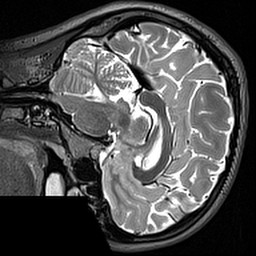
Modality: T2w
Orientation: sagittal
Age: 20
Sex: female
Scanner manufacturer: siemens
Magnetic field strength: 3 T
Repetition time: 3.2 s
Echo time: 0.567 s